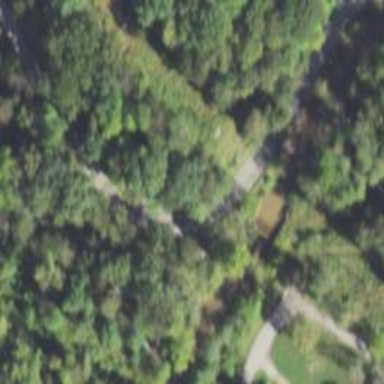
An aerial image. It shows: Bridge supported by abutments.